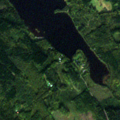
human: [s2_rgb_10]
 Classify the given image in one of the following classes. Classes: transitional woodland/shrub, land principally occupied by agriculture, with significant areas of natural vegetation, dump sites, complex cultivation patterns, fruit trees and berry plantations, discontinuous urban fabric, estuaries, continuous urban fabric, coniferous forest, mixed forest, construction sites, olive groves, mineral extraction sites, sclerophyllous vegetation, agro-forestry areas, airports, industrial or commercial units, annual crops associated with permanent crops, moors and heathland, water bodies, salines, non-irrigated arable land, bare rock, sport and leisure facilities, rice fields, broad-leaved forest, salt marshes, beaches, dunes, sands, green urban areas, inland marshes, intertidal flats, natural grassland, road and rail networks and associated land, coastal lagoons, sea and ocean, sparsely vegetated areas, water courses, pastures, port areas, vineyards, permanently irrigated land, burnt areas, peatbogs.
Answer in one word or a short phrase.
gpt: broad-leaved forest, coniferous forest, mixed forest, water bodies